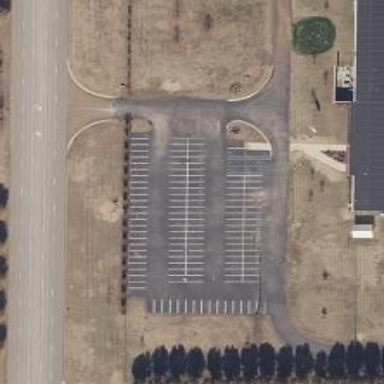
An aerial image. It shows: Parking space.